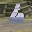
Label: 6